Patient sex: M
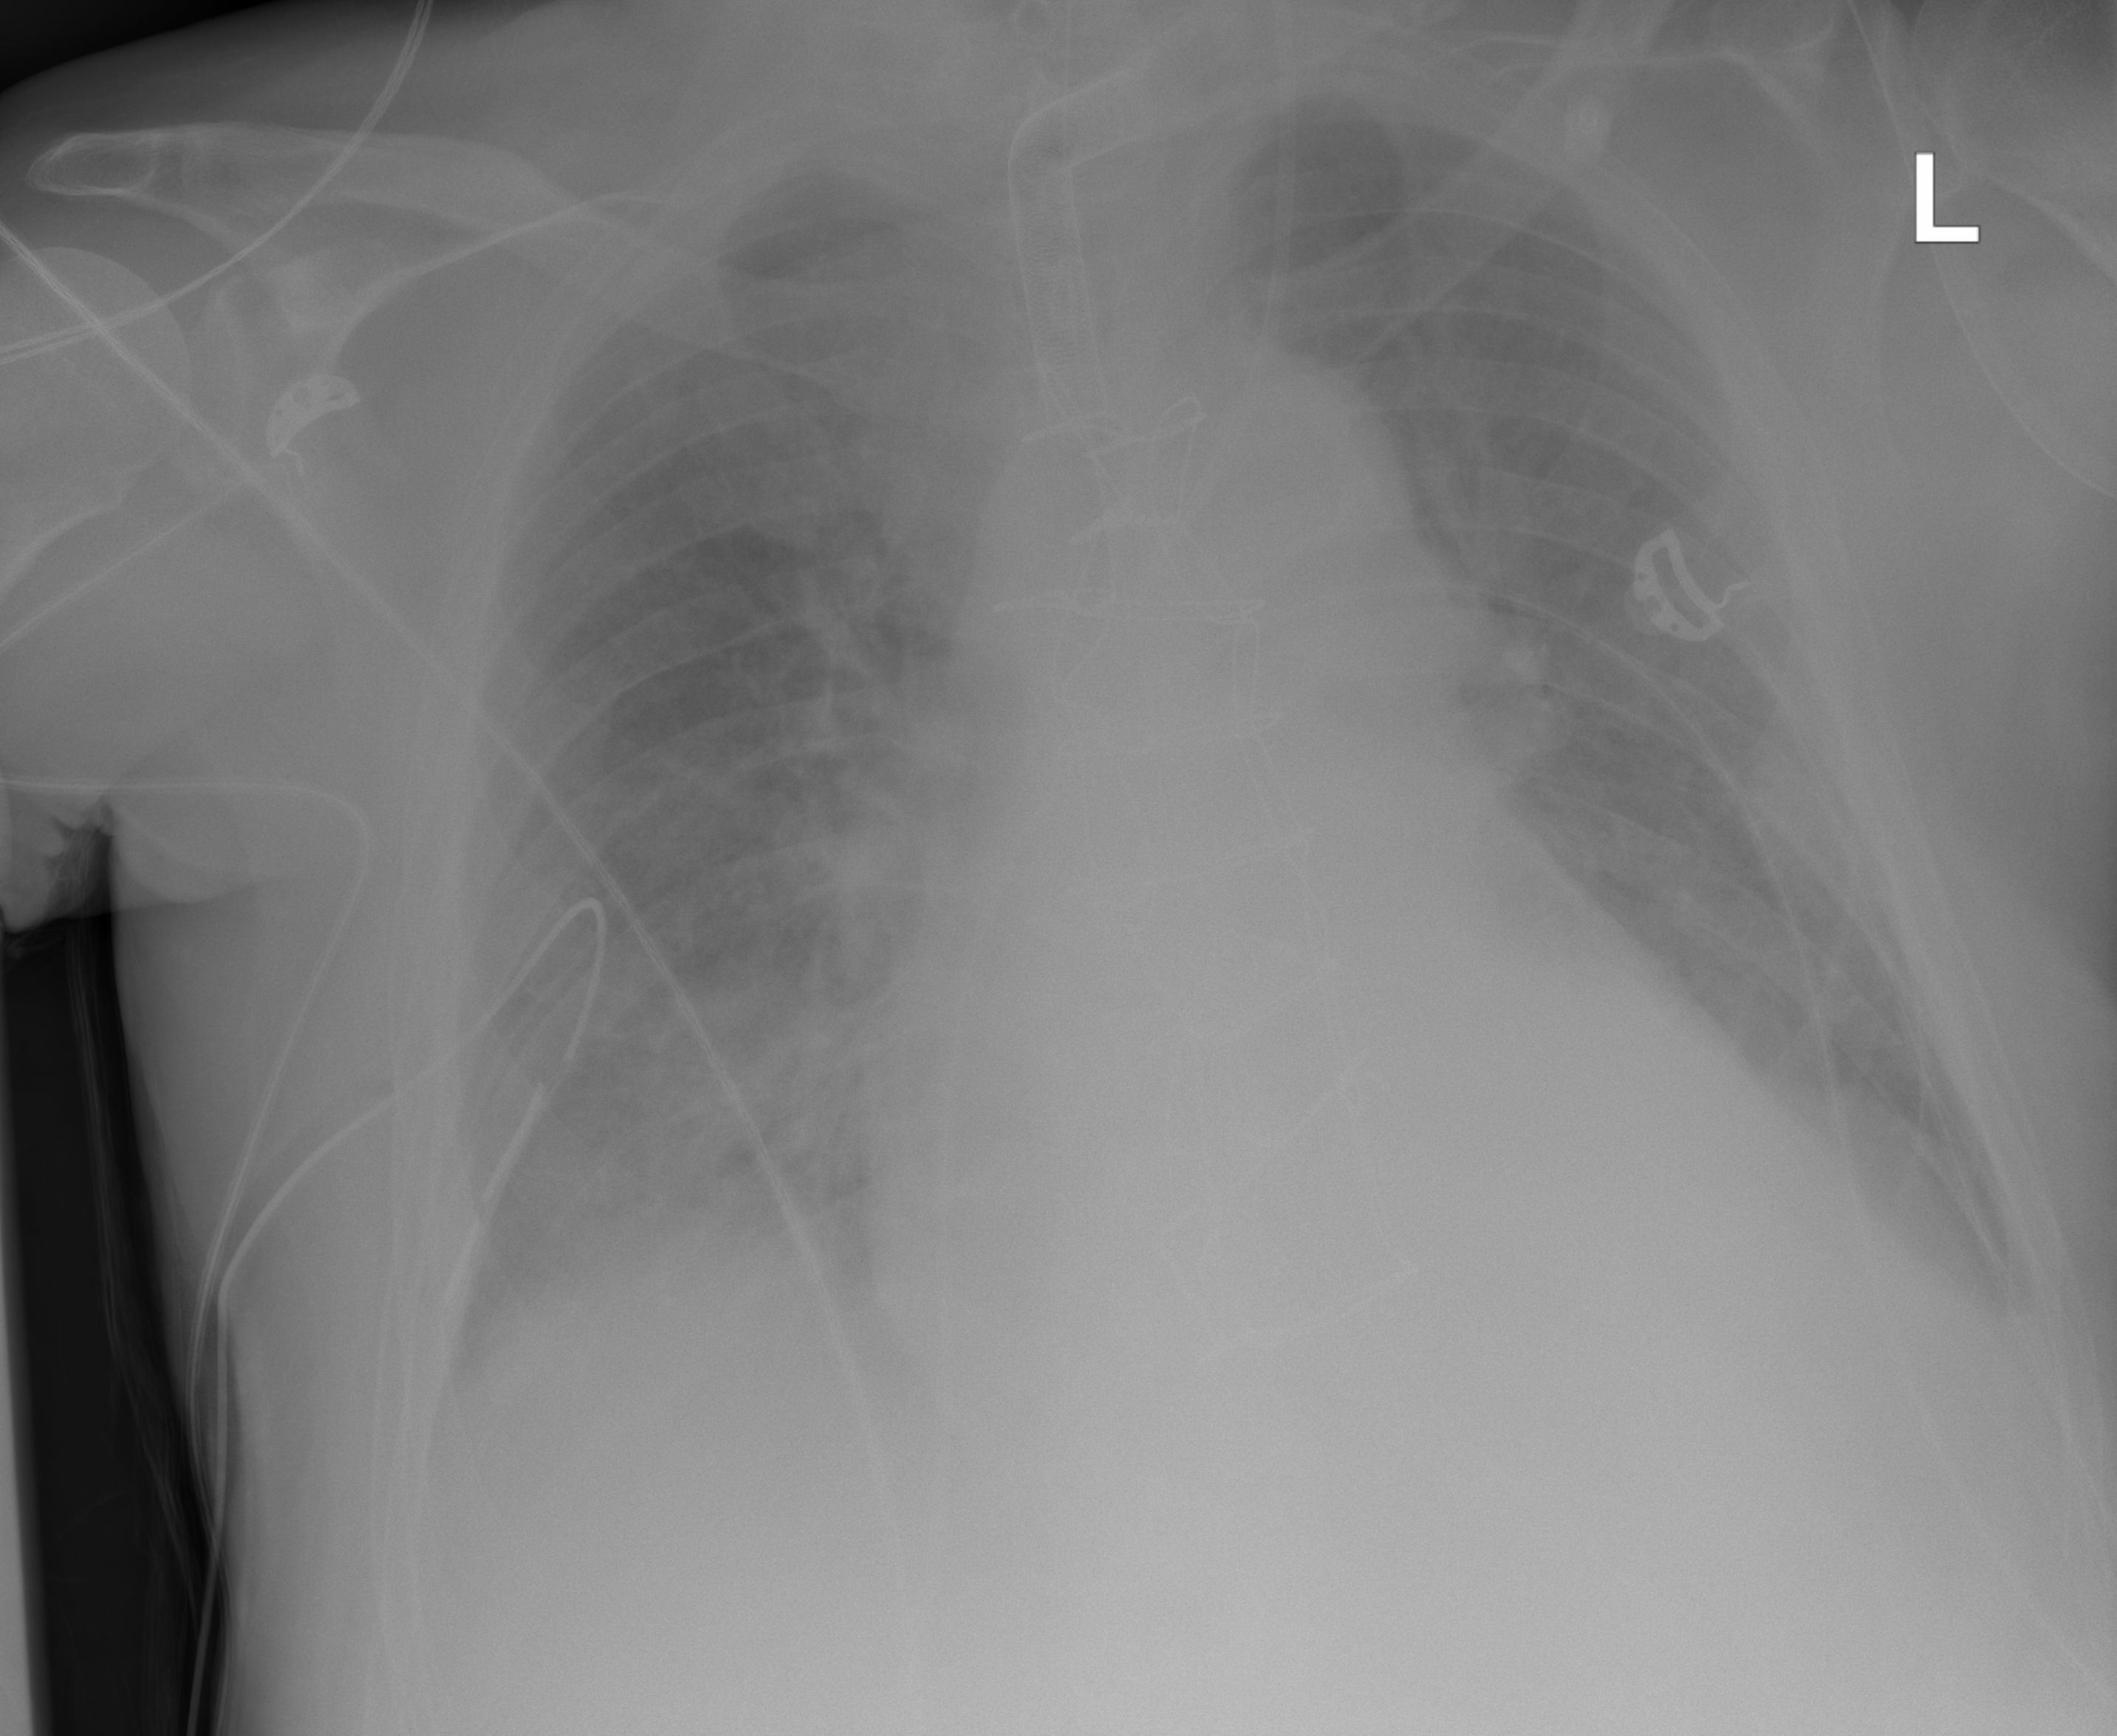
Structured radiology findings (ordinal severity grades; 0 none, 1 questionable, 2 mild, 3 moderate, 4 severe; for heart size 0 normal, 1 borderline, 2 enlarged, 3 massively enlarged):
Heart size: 2
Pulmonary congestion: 2
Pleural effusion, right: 2
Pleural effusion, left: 2
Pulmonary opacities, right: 1
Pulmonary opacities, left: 1
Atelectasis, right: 0
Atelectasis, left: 0